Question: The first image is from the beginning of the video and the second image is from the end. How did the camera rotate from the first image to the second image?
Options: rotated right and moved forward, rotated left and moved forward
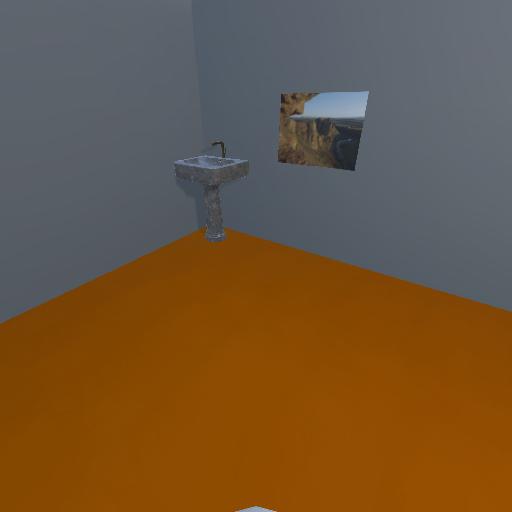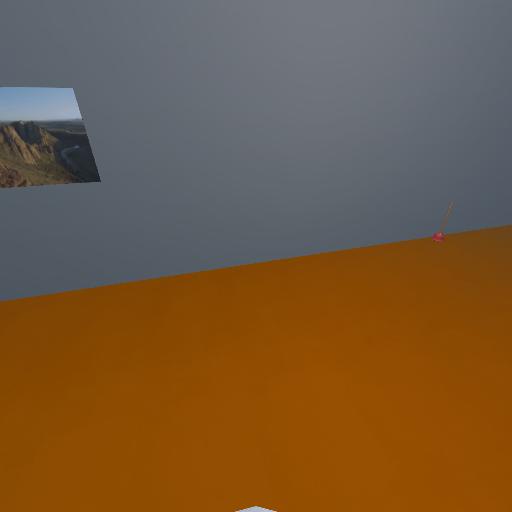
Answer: rotated right and moved forward